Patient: sex M, age 65
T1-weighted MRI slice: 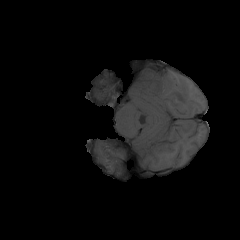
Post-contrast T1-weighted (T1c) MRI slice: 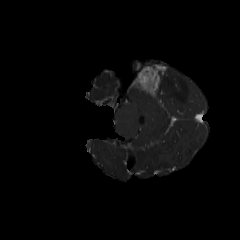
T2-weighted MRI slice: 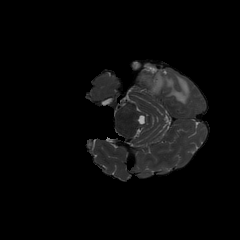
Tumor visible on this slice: yes
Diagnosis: Glioblastoma, IDH-wildtype
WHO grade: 4